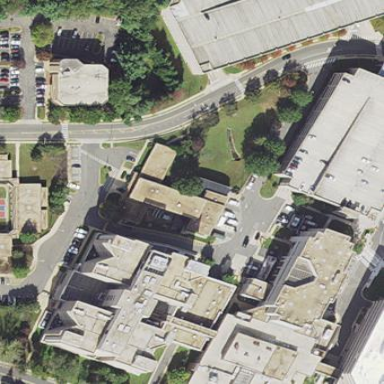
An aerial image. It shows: Police building.